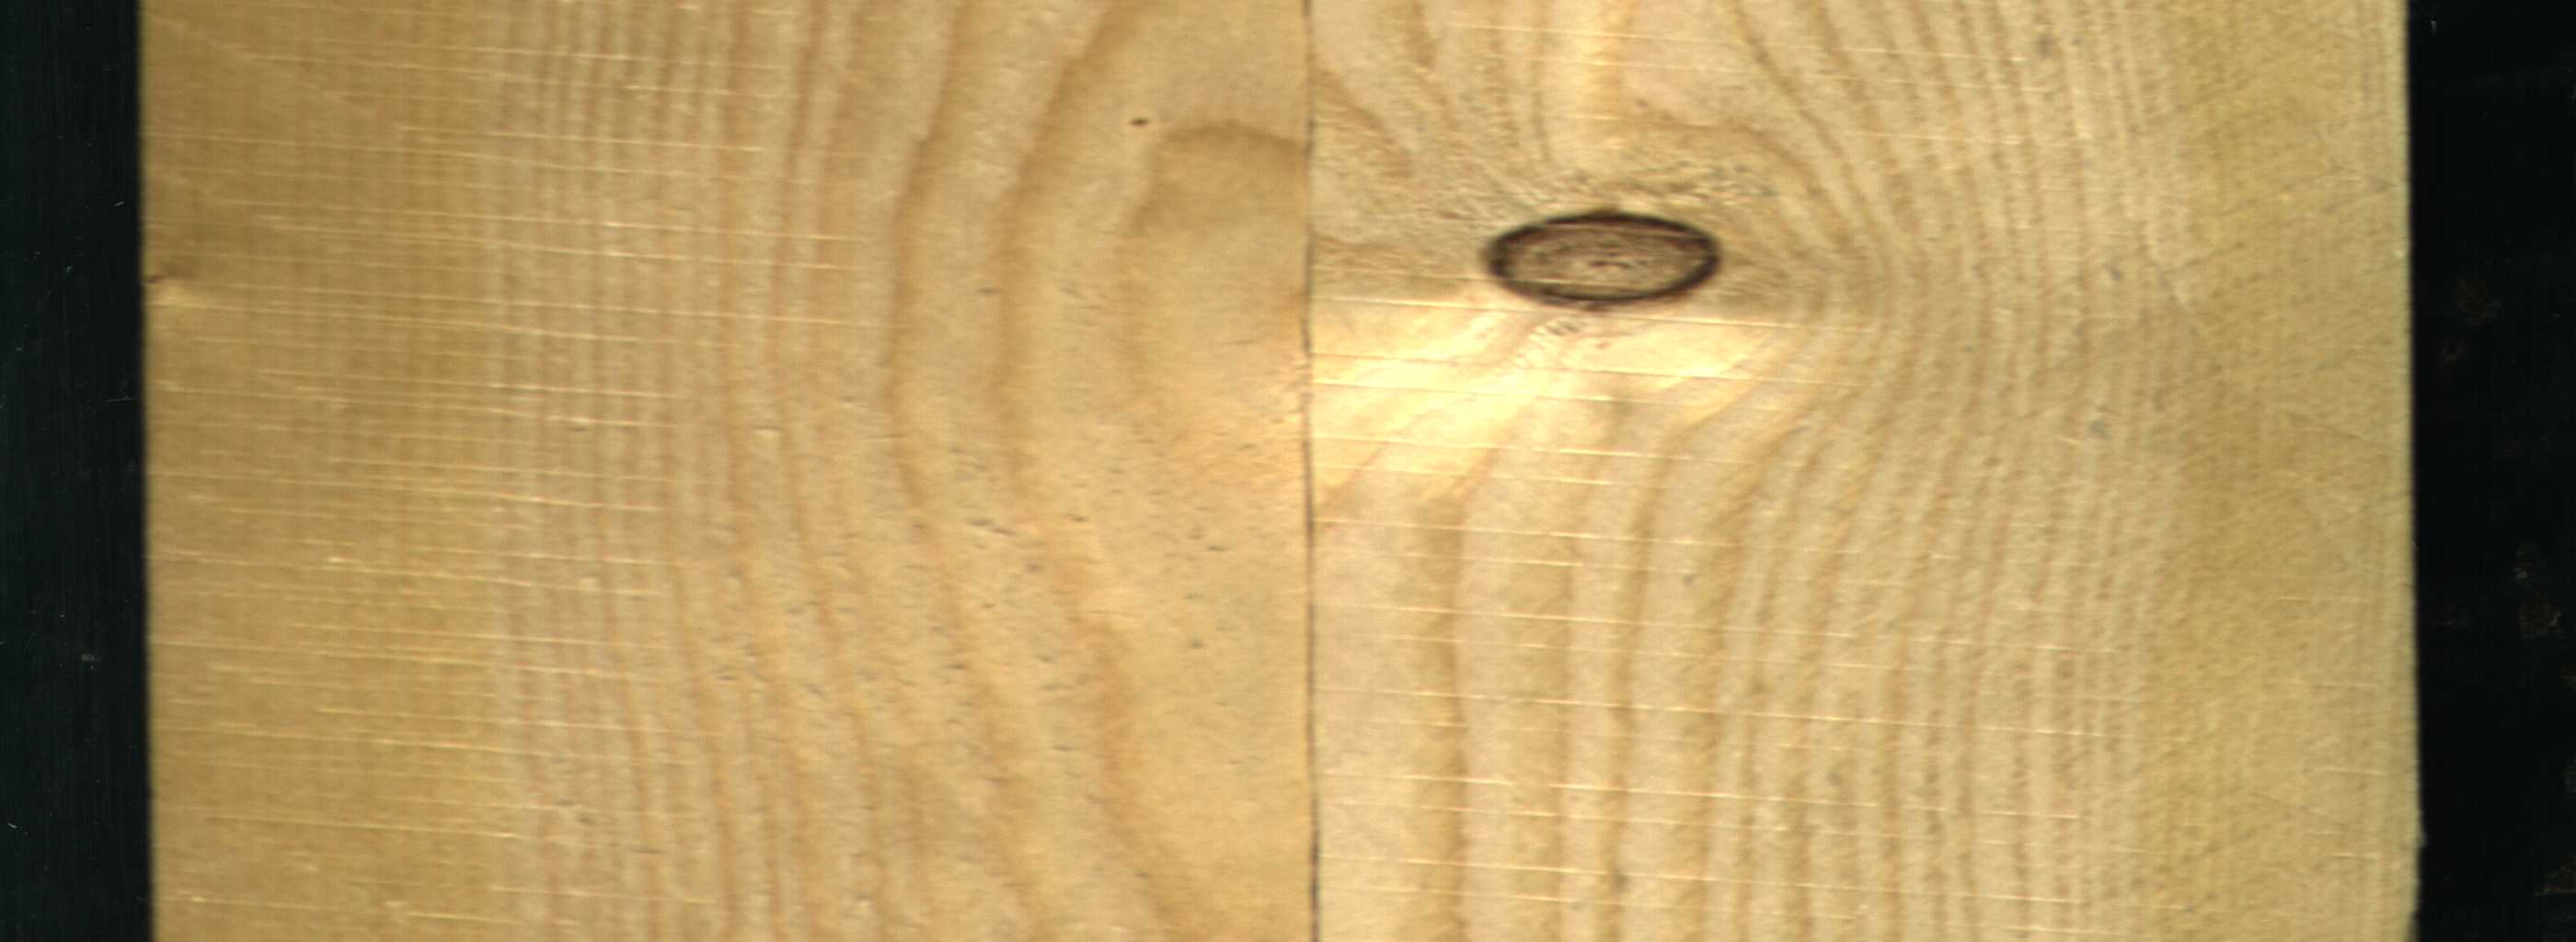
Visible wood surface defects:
Crack
Dead_Knot